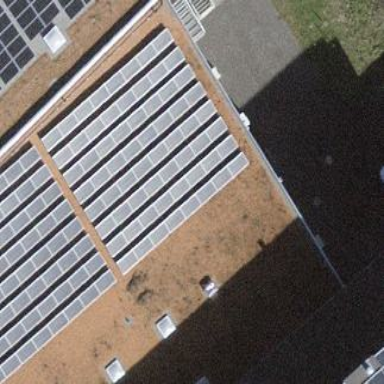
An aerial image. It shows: Solar photovoltaic panel generator.